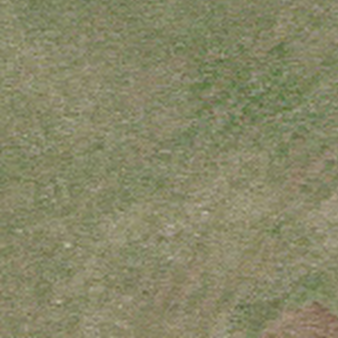
Label: other